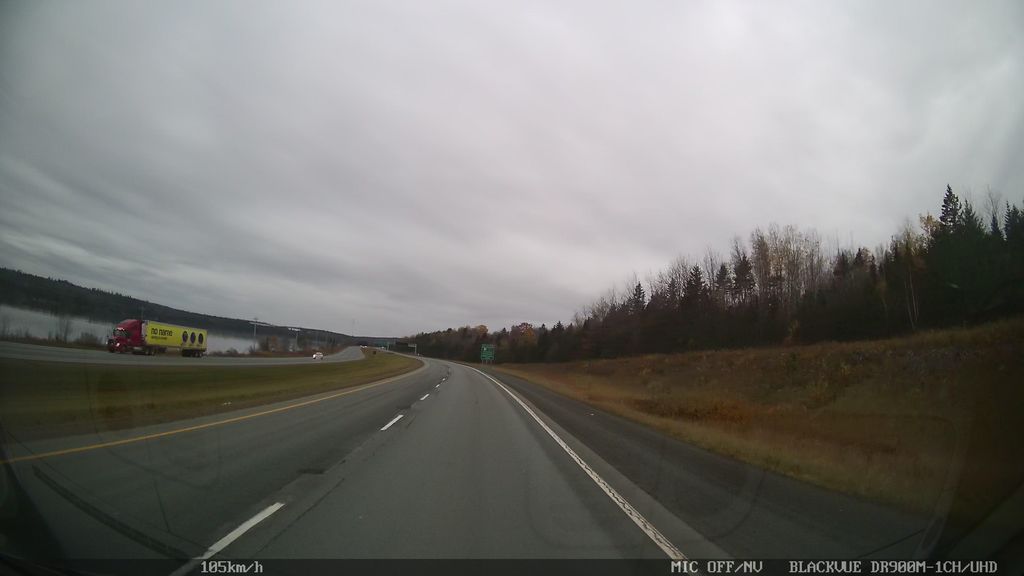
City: halifax